Question: I have to queries to mysql database.
This queries return to array values and i need to put this arrays in a table.
The first row is related to second row.
The first query contain a group of all workplaces in production line.
The second query contain classification of the workers on each workplace that production line, and the workplace.
Lets see:
First Row - Workplaces
Second Row - Classification

The table on link represent the classification of the worker on every workplace.
I need to relation the first row with second row, but a don't know how i i do this.
Please Help.
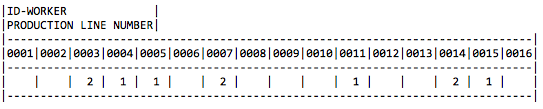
Answer: With this query i can search the workplace and classification
'''
SELECT DISTINCT PT.ID_WORKPLACE, F.WORKER, F.CLASSIFICATION, PT.LINE
FROM WORKPLACE_FORMATION PF
LEFT JOIN FORMATION F ON PF.ID_FORMATION=F.ID_FORMATION
RIGHT JOIN WORKPLACE_FORMATION PT ON PF.ID_WORKPLACE=PT.ID_WORKPLACE
WHERE F.WORKER=1234
OR F.WORKER IS NULL
AND PT.LINE=126;
'''
And PHP code put the data in table:
';
'''
echo '<tr>';
echo '<td colspan="'.$postos_numero.'">Postos de Trabalho</td>';
echo '</tr>';
echo '<tr align="center" valign="middle" class="tabelas">';
while ($registo_postos = mysql_fetch_array($resultado_pesquisa_entre_datas))
{
echo '<td>';
echo "".$registo_postos['POSTO']."";
echo '</td>';}
echo '</tr>';
echo '<tr align="center" valign="middle" class="tabelas">';
while ($registo_postos_d = mysql_fetch_array($resultado_pesquisa_colab_linha_desmp))
{
if ($registo_postos_d['DESEMP'] == NULL){
echo '<td>';
echo "<img height='20' width='20' src='./img/x.png' title='Sem formacao neste posto de trabalho'>";
echo '</td>';
}elseif($registo_postos_d['DESEMP'] == 1){
echo '<td>';
echo "<img height='20' width='20' src='./img/!.png' title='Produz com supervisao'>";
echo '</td>';
}elseif($registo_postos_d['DESEMP'] == 2){
echo '<td>';
echo "<img height='20' width='20' src='./img/v.png' title='Produz sem supervisao e esta apto a dar formacao'>";
echo '</td>';
}}
echo '</tr>';
echo '</table>';
?>
'''
see the result on this image:
<URL>